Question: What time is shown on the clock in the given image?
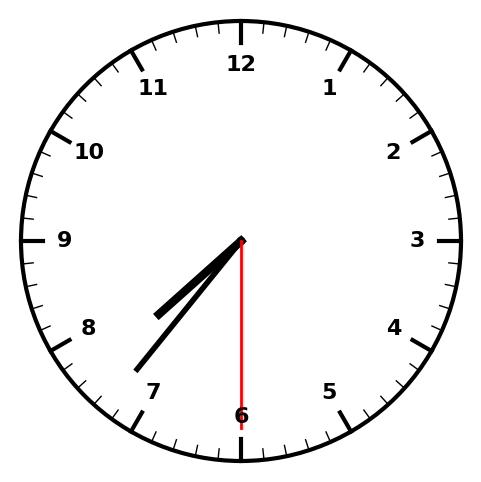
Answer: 07:36:30